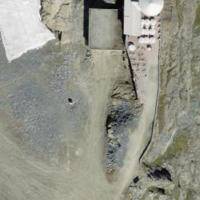
EUNIS habitat code: 48
Species observed at this site:
Pyrrhocorax graculus
Prunella collaris